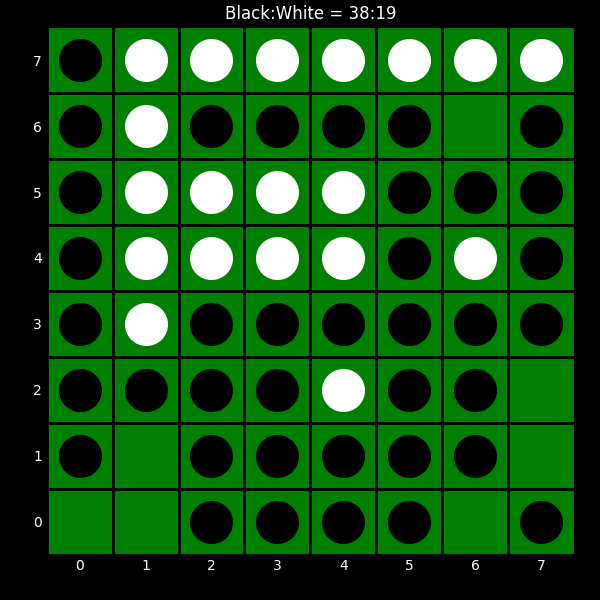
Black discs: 38
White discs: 19